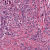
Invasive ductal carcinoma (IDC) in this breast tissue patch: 1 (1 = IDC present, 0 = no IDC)